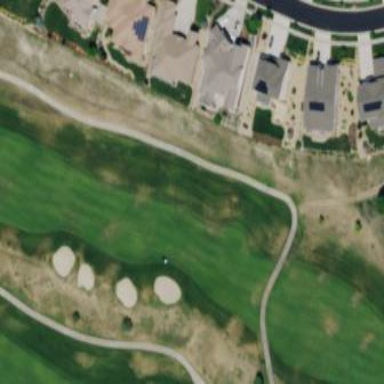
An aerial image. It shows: Area of rough grass used for golf.